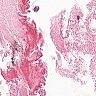
Metastatic tissue present: no